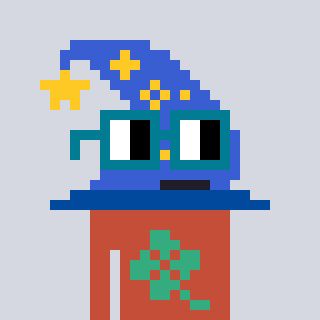
a pixel art character with square dark green glasses, a wizard hat-shaped head and a rust-colored body on a cool background